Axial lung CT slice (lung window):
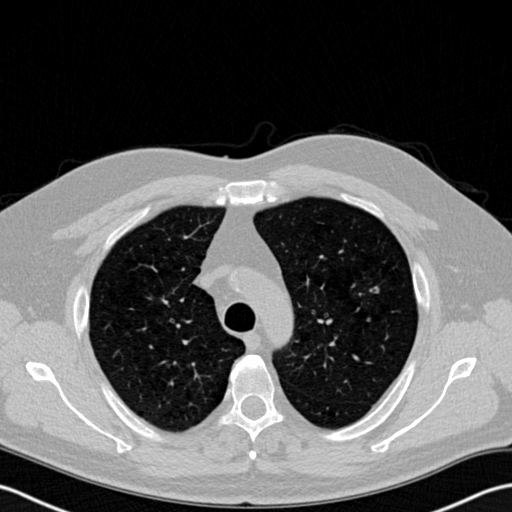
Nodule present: no